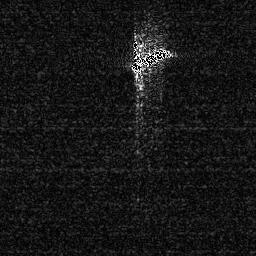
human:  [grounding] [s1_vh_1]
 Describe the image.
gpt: In the satellite image, there is  <ref>1 medium ship </ref> <box>[[50, 14, 67, 28, 0]]</box> located at top.